Field crop: maize
Growth stage: 2
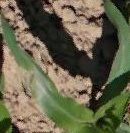
Species: maize